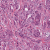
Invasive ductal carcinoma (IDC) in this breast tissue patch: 1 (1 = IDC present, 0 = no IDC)